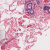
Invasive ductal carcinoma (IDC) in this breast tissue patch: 0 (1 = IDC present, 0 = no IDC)